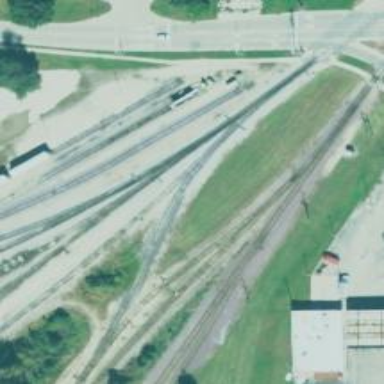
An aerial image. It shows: Railway track.